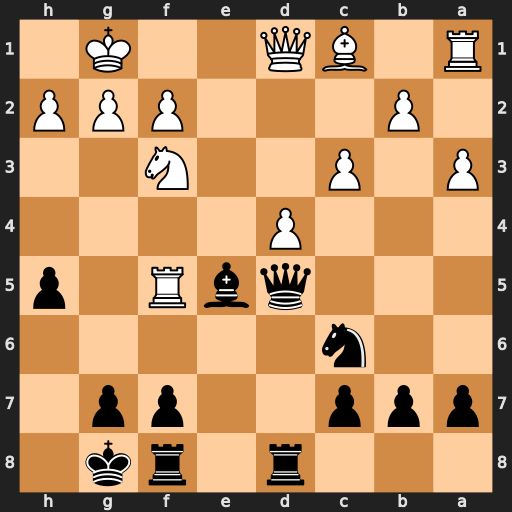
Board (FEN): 3r1rk1/ppp2pp1/2n5/3qbR1p/3P4/P1P2N2/1P3PPP/R1BQ2K1
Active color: b
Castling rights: -
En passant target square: -
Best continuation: Bxh2+ Kxh2 Qxf5